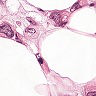
Metastatic tissue present: yes